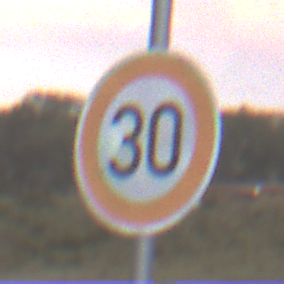
Verkehrszeichen: Geschwindigkeit30
Umgebung: Outdoor, RoadRail
Tageszeit: SunriseSunset
Wetter: PartlyCloudy
Licht: Natural
Jahreszeit: NotSpecified
Kontrast: LowContrast